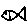
Label: fish